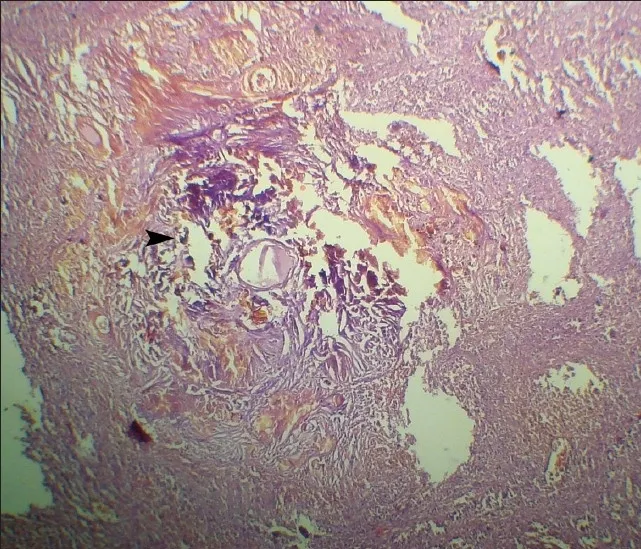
Photomicrograph showing granulomatous vasculitis, sclerosis, hyalinization and fragmentation of elastic fibers with fibroblastic reaction and darkly stained spheroid Gamna-Gandy bodies (arrow) (hematoxylin-eosin, x100).
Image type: pathology (h&e)